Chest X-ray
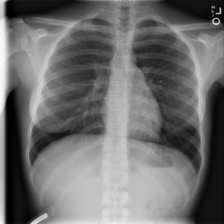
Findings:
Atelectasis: negative
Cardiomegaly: negative
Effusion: negative
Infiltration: negative
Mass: negative
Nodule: negative
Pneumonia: negative
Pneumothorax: negative
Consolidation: negative
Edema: negative
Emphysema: negative
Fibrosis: negative
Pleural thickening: negative
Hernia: negative